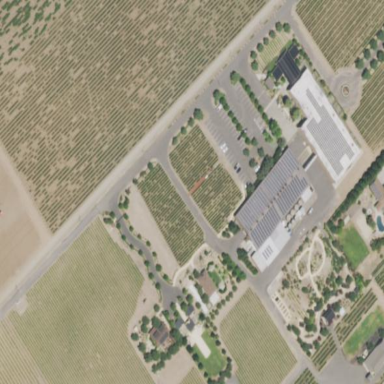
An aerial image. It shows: Vineyard growing wine grapes.